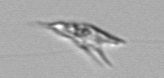
Label: Chrysochromulina_lanceolata